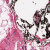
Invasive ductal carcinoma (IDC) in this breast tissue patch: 0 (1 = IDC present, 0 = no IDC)